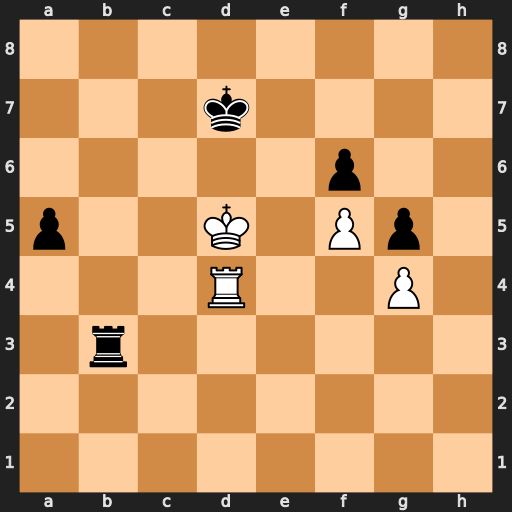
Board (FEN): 8/3k4/5p2/p2K1Pp1/3R2P1/1r6/8/8
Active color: w
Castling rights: -
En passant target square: -
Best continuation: Kc4+ Kc6 Kxb3